Question: I have a row of cities at the top of a layout. I also have a sidebar with a list of categories. In a view that is rendered within this layout, I'd like to query results of a model with category and location fields, based on which city has been selected, and by which category is most recently clicked.
I'm having trouble figuring out the best way to do this. I guess I'd like the city buttons to function like radio buttons, so that when a category is clicked, it is still using the last selected location to query the results. I'm also not sure how to pass the clicked button's value to the Offers model's search function:
'''
def self.search(query, query2, query3)
where("title like ?", "%#{query}%").
where("category = ?", "%#{query2}%").
where("city = ?", "%#{query3}%")
end
'''
This is the last step in finishing a large project for me, and any help would be greatly appreciated. If all else fails, I'll just end up using two dropdowns for category and location, but I'd really like to get this working.
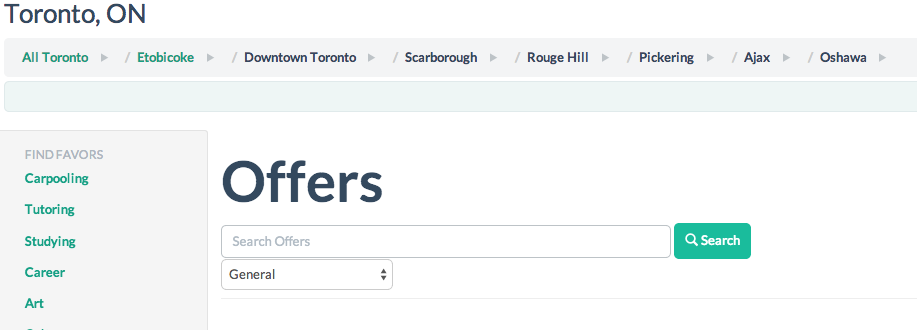
Answer: You'll basically need to define a <URL> through your links to your controller, allowing you bring back the data as defined by the links
Whether you handle this through plain 'HTTP', or through 'Javascript', it's the same process 'link > controller > response'
I would do this:
'''
#config/routes.rb
resources :offers do
collection do
get :search
end
end
'''
This will allow you to create your links as follows:
'''
<% @cities.each do |city| %>
<%= link_to city.name, offers_search_path(city: city.name) %>
<% end %>
'''
This should create the link: 'domain.com/offers/search?city=scarborough'
--
When you have a link like the one above, your controller will then be able to handle the 'city' <URL>, allowing you to perform a conditional search as follows:
'''
#app/controllers/offers_controller.rb
Class OffersController < ApplicationController
def search
@result = Offer.search params[:city] #-> considering you want to use a class method
end
end
'''
--
If you wanted to perform the search via ajax, you'd do all of the above except you'd handle the link as a 'remote' one:
'''
<%= link_to city.name, offers_search_path(city: city.name), remote: true %>
'''
This will send an ajaxified request to your controller, which you'll be able to handle as follows:
'''
#app/controllers/offers_controller.rb
Class OffersController < ApplicationController
respond_to :js, :json, :html
def search
@result = Offer.search params[:city]
respond_with @result
end
end
'''